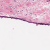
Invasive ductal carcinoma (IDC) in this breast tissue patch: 0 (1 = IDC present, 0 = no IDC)